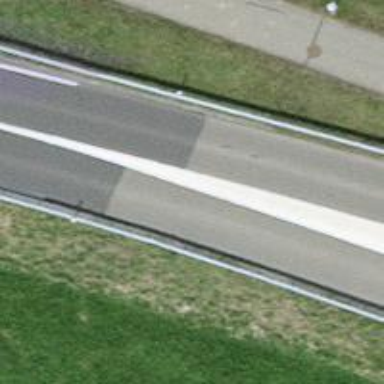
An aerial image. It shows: Primary highway.